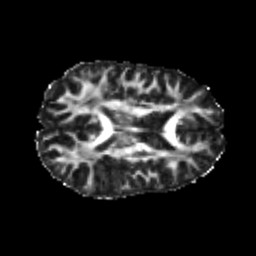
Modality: FA
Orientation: axial
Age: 24
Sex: female
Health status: healthy
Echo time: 0.074 s